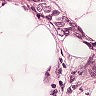
Metastatic tissue present: yes